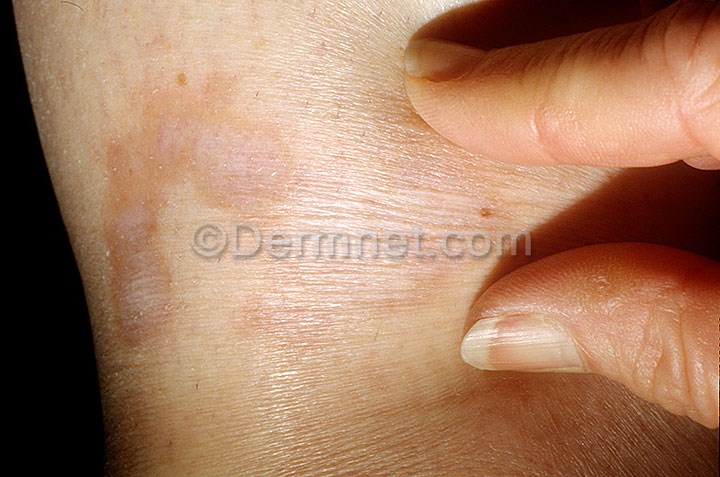
Disease: Psoriasis pictures Lichen Planus and related diseases